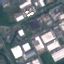
Land use / land cover: Industrial